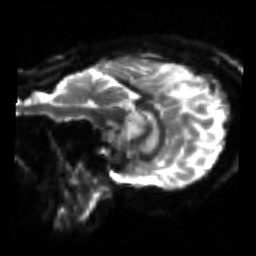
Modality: sbref
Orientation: sagittal
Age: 61
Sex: female
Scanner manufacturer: siemens
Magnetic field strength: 3 T
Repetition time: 4.71 s
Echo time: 0.0906 s